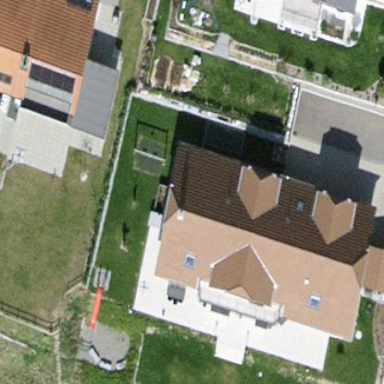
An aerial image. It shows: Detached building with hipped roof.